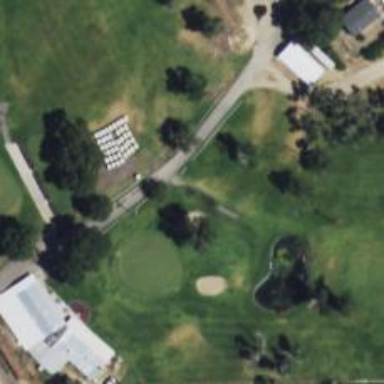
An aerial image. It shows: Golf cartpath that is also road path.